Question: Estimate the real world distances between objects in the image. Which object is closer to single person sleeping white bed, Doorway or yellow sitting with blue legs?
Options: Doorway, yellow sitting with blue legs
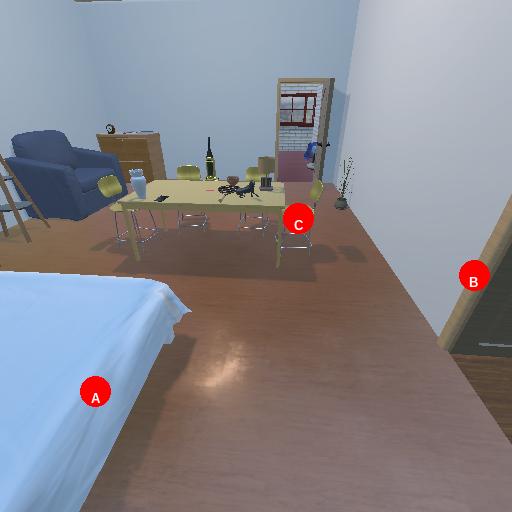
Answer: Doorway